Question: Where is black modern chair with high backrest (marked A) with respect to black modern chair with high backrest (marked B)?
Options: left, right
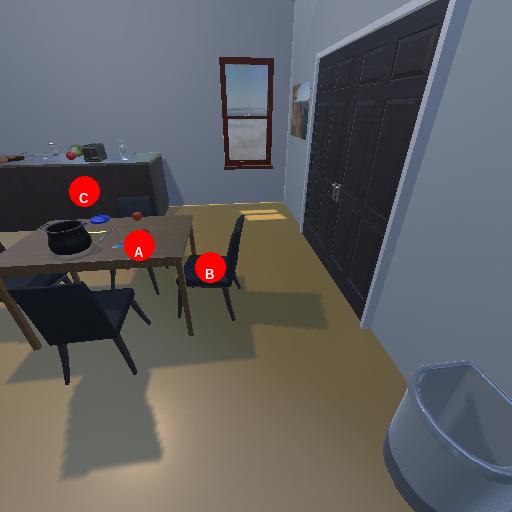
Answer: left